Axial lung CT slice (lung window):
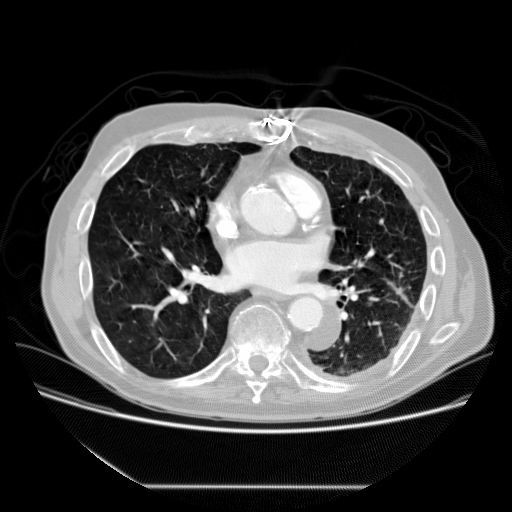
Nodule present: no